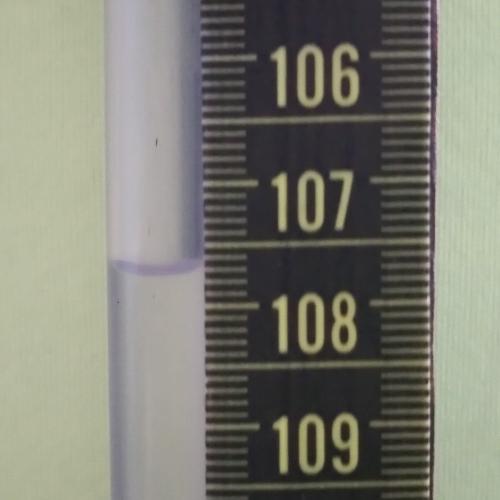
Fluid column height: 107.7 cm